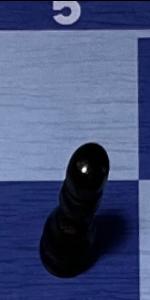
Label: Pawn_Black